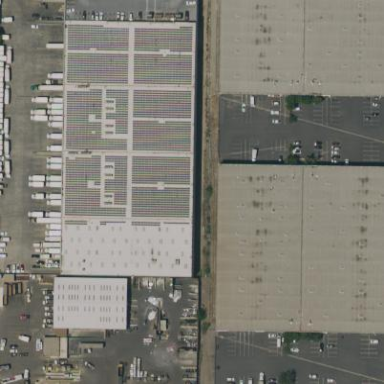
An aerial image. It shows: Warehouse building.